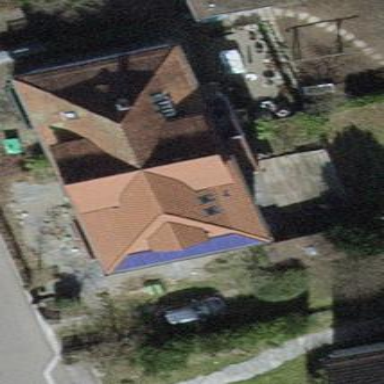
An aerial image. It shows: Building with tile roof.